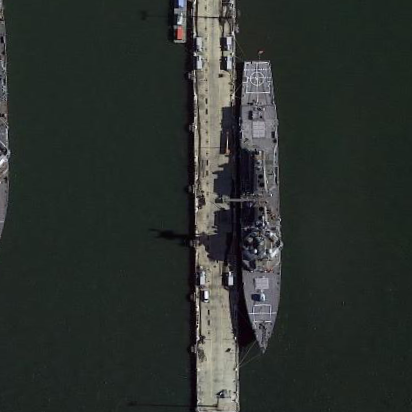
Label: destroyer